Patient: sex M, age 26
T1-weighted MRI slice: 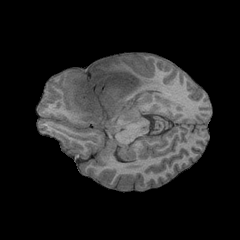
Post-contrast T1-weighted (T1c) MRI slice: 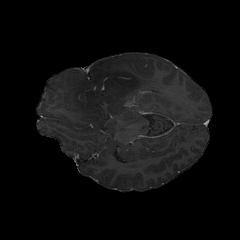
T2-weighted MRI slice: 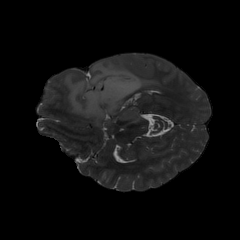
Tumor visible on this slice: yes
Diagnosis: Astrocytoma, IDH-mutant
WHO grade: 3